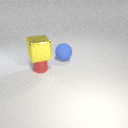
small red metal cylinder below large yellow metal cube